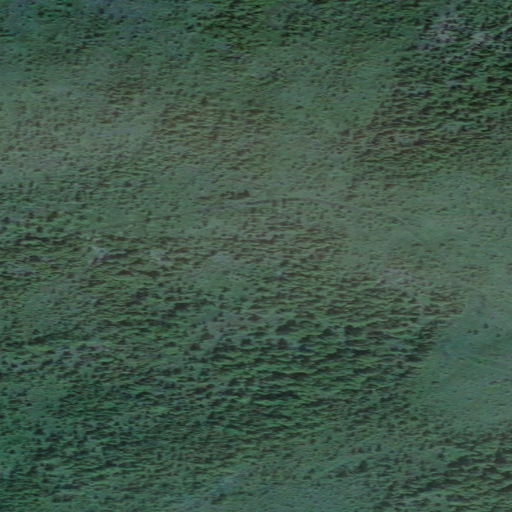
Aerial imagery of ridge(s) in Alaska named Serpentine Ridge containing only unknown